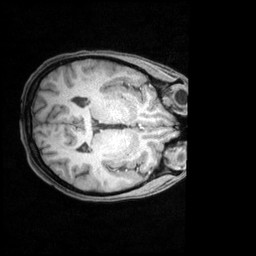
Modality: T1w
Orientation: axial
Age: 20
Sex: male
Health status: healthy